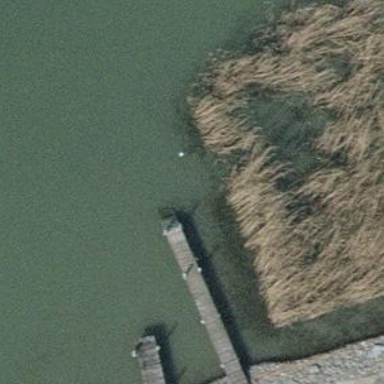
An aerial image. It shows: Man-made pier.